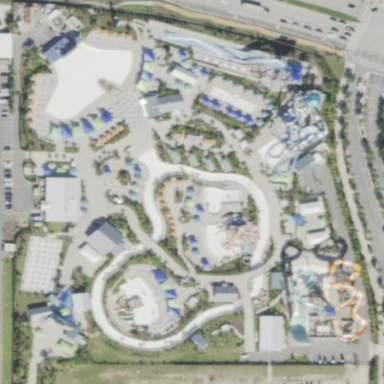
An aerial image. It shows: Water park.